Question: How to select all rows in which something is seleccted? Say we have selected 10 items in all in difrent/same columns, in multiple rows like this:

And we want to get result similar to
'''
var selected = ElementsTableView.SelectedRows.Cast<DataGridViewRow>();
'''
yet for all rows in which is selected at least one column item. How to do such thing with WinForms in C#?
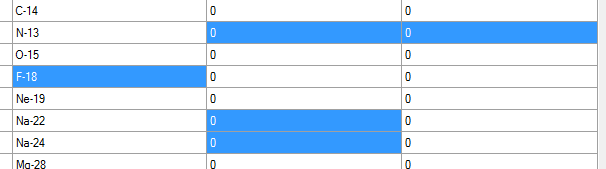
Answer: Try this:
'''
var selected = ElementsTableView
.SelectedCells
.Cast<DataGridViewCell>()
.Select(c => c.OwningRow)
.Distinct();
'''